Field crop: maize
Growth stage: 1
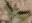
Species: atriplex